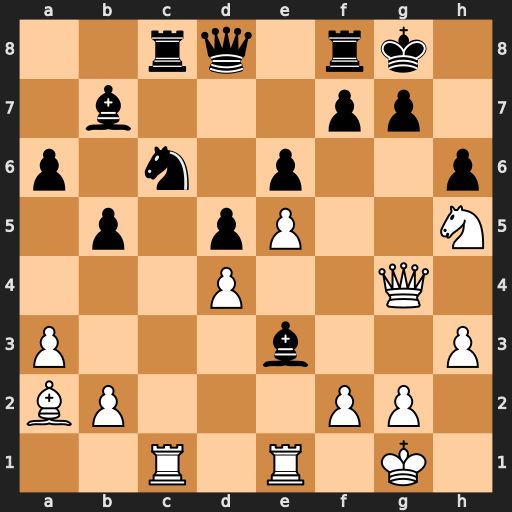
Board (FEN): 2rq1rk1/1b3pp1/p1n1p2p/1p1pP2N/3P2Q1/P3b2P/BP3PP1/2R1R1K1
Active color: w
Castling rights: -
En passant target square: -
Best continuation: Qxg7#